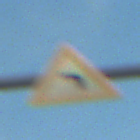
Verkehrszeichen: KurveLinks
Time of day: SunriseSunset
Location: Outdoor (Nature)
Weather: PartlyCloudy
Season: NotSpecified
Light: Natural